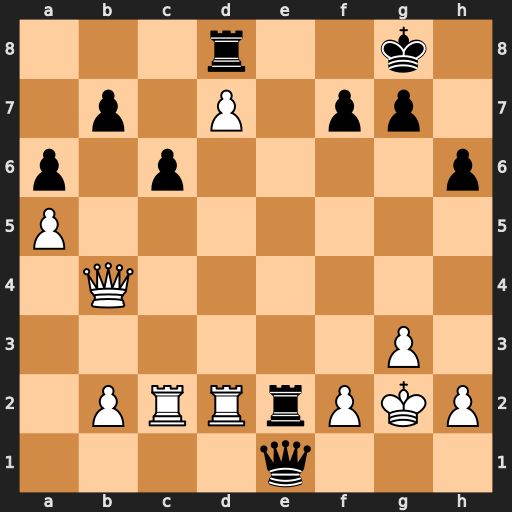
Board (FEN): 3r2k1/1p1P1pp1/p1p4p/P7/1Q6/6P1/1PRRrPKP/4q3
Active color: w
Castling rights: -
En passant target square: -
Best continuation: Qb6 Rxd7 Rxe2